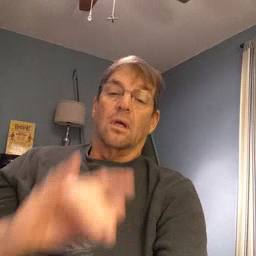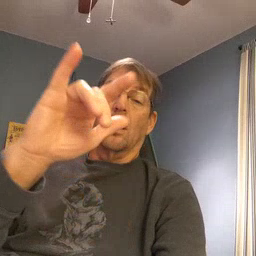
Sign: airplane